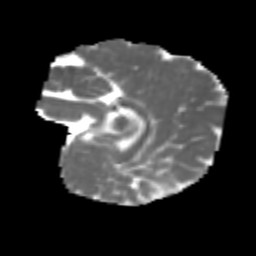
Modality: MD
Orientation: sagittal
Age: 7
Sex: male
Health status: healthy